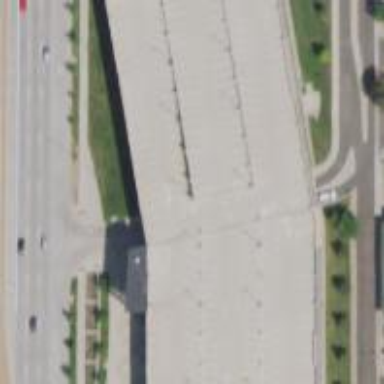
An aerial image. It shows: Multi-storey parking garage with paved surface. The parking facility includes park and ride option.